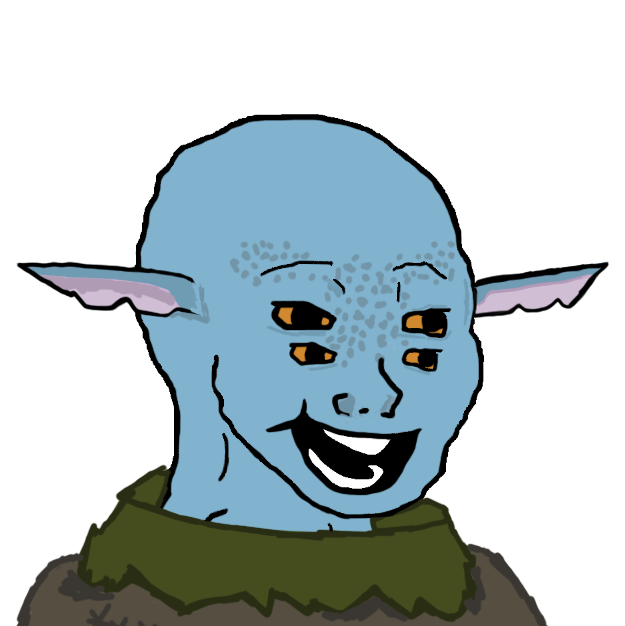
Label: 5_Bloomer